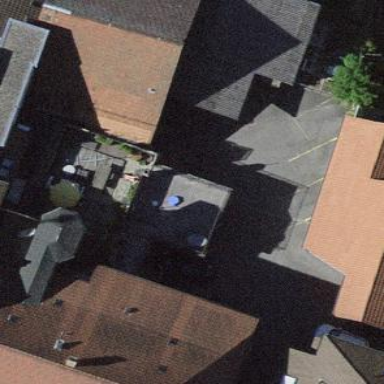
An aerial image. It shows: Warehouse building.